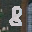
Label: 8